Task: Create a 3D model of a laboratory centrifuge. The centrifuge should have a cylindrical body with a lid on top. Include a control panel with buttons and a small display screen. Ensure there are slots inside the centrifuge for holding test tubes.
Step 55:
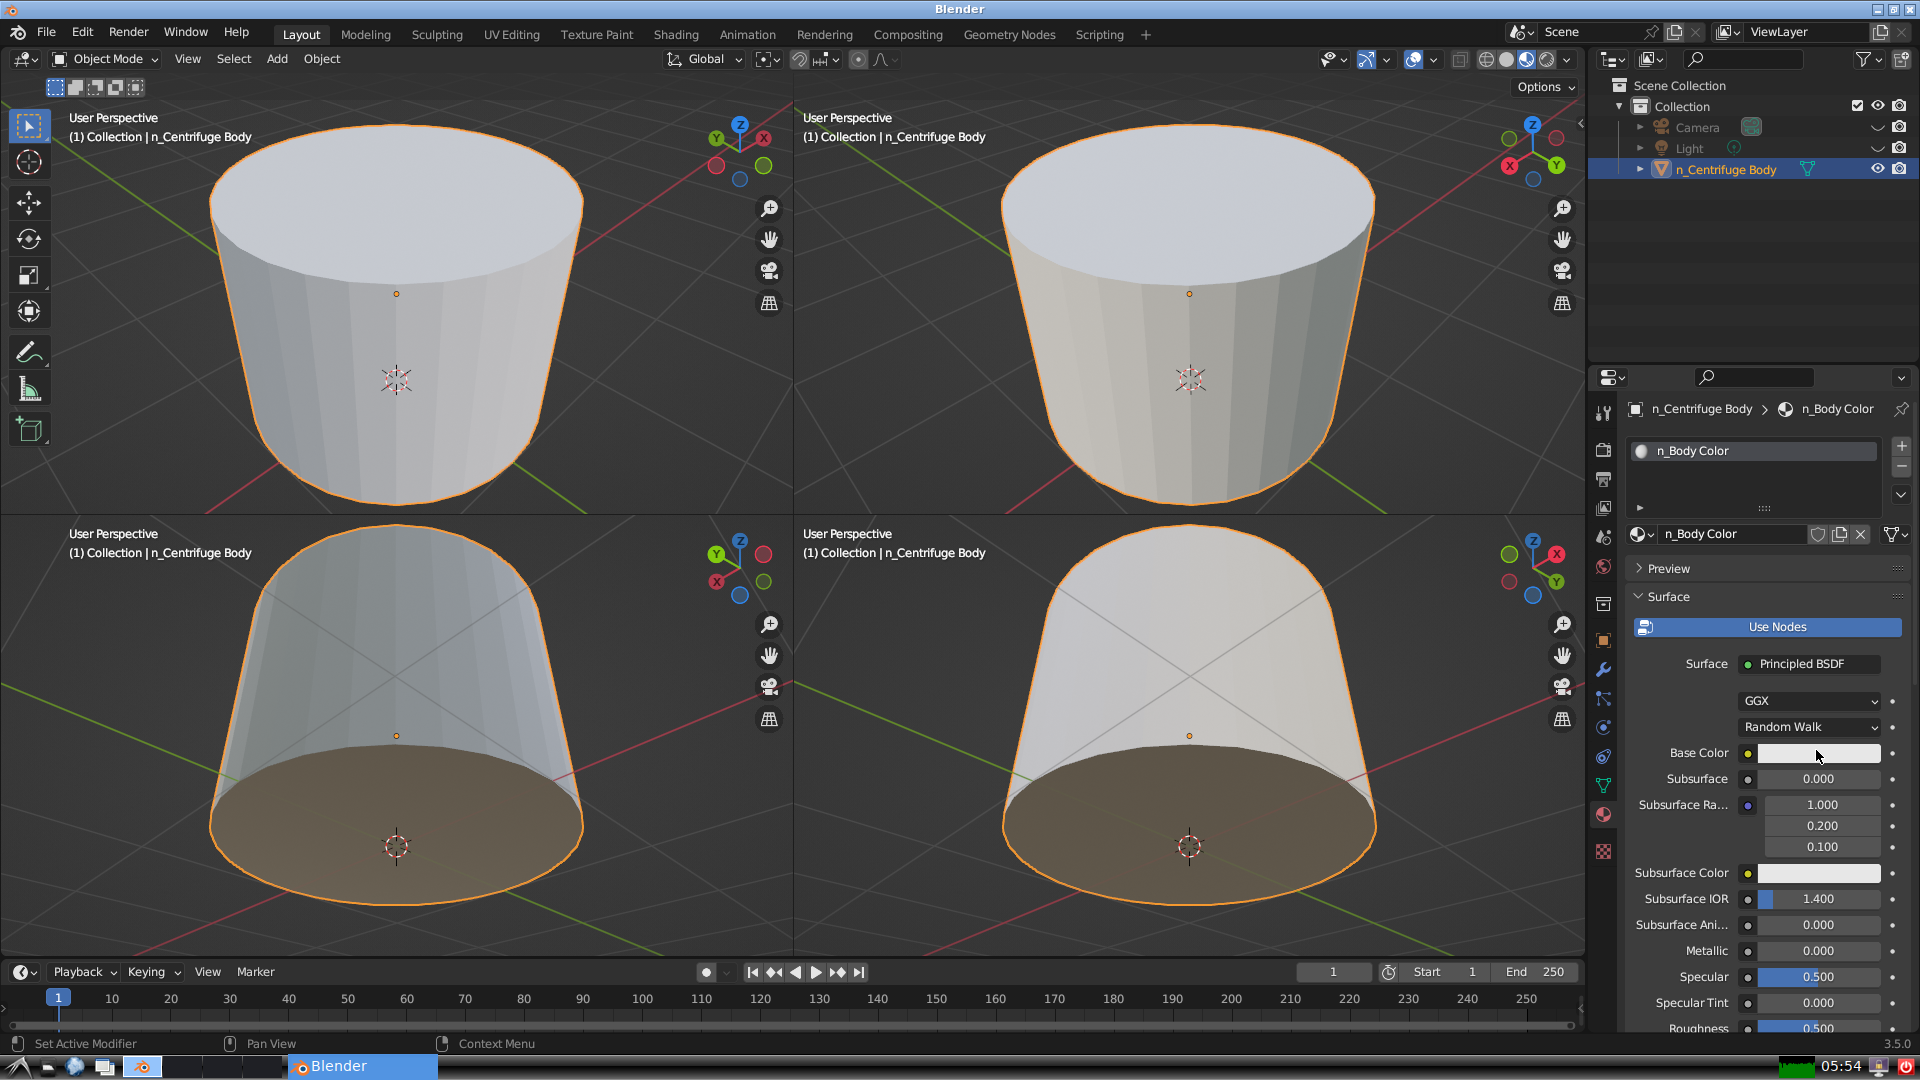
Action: click: no